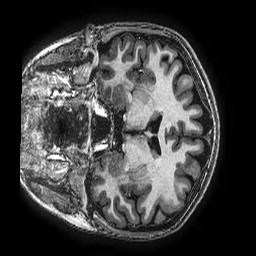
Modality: T1w
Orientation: coronal
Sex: female
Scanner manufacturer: ge
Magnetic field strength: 3 T
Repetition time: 0.00766 s
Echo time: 0.003476 s